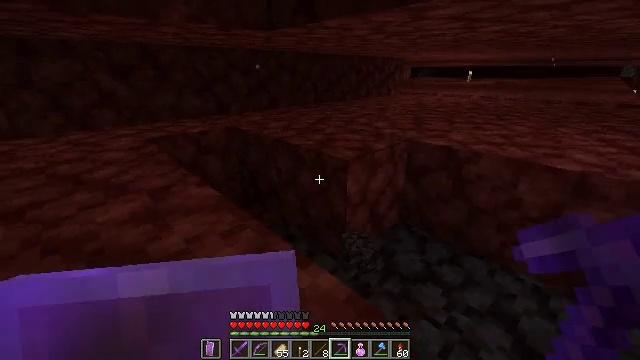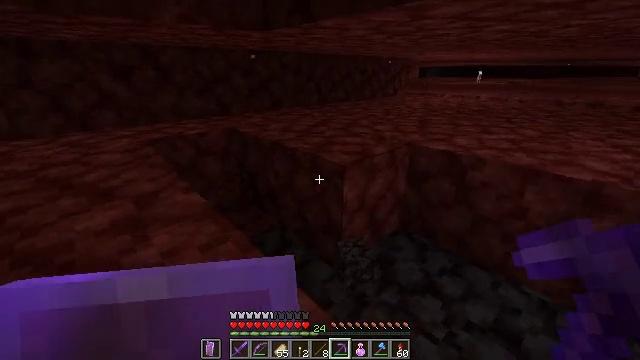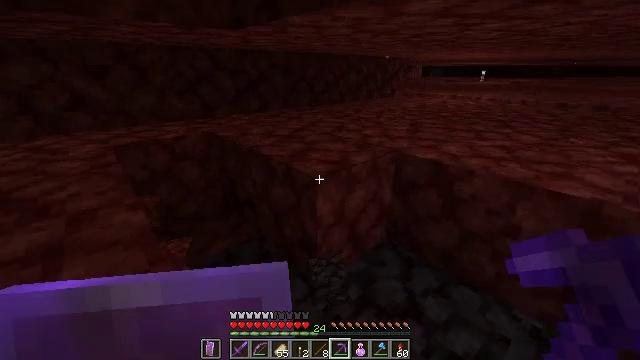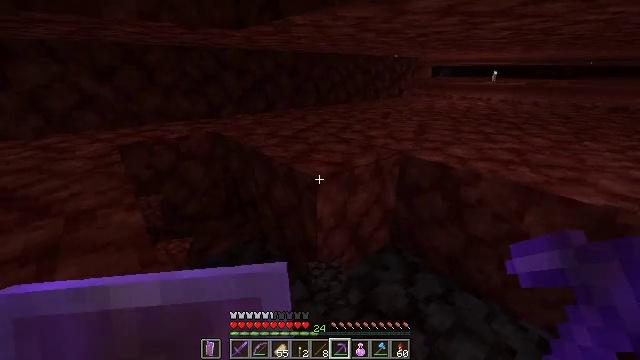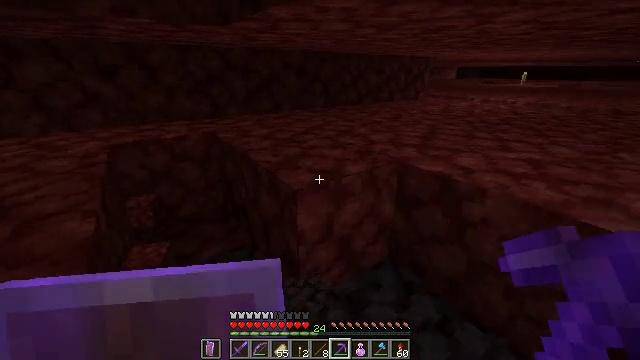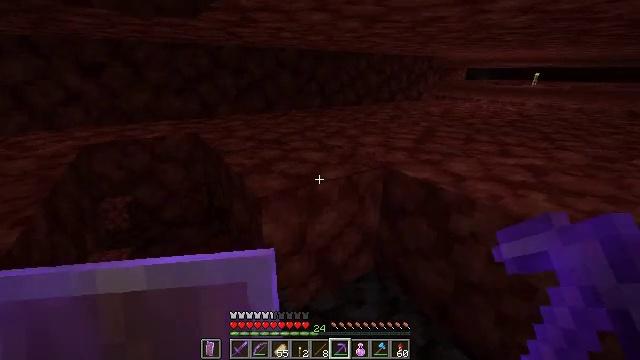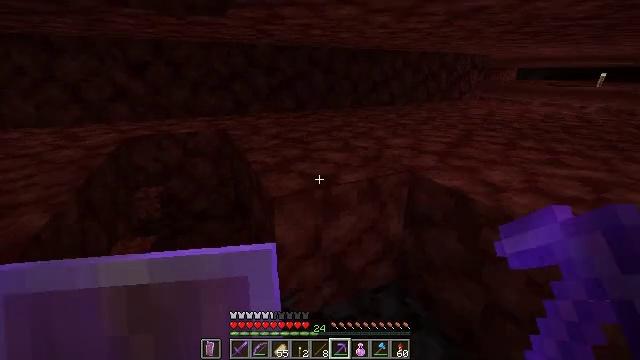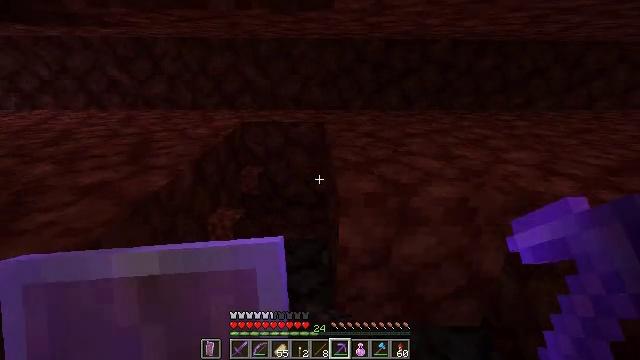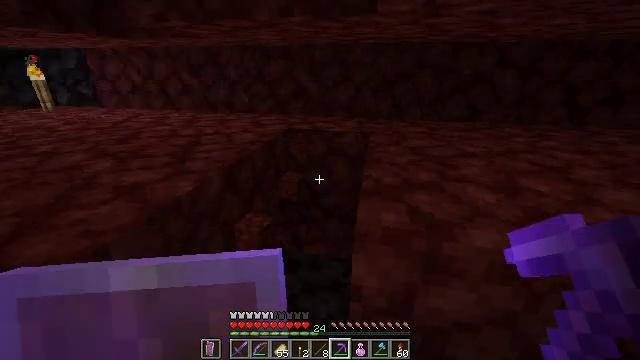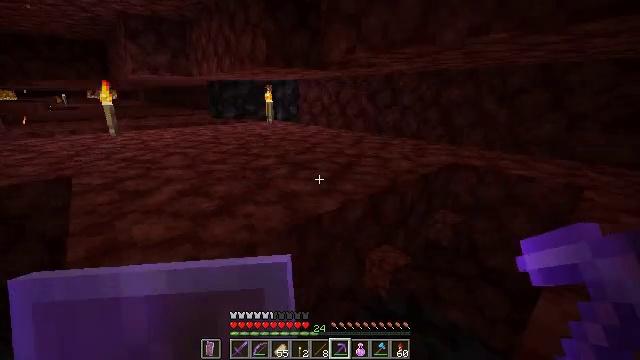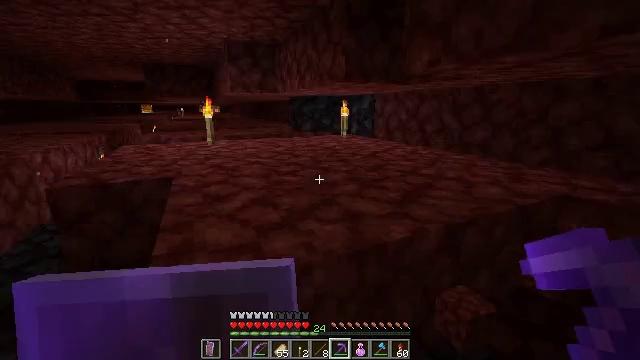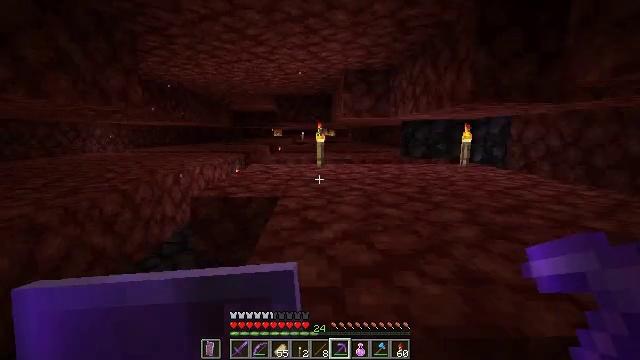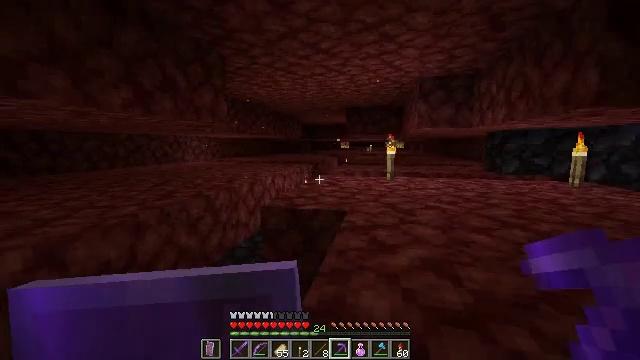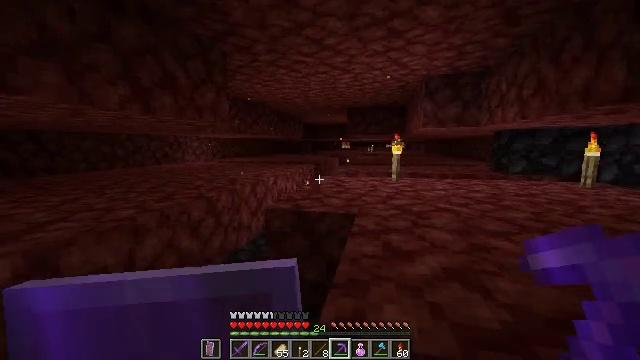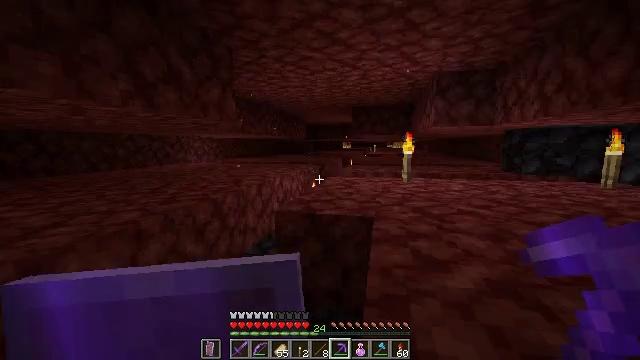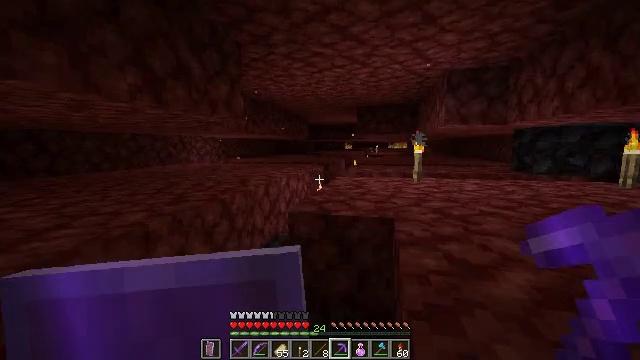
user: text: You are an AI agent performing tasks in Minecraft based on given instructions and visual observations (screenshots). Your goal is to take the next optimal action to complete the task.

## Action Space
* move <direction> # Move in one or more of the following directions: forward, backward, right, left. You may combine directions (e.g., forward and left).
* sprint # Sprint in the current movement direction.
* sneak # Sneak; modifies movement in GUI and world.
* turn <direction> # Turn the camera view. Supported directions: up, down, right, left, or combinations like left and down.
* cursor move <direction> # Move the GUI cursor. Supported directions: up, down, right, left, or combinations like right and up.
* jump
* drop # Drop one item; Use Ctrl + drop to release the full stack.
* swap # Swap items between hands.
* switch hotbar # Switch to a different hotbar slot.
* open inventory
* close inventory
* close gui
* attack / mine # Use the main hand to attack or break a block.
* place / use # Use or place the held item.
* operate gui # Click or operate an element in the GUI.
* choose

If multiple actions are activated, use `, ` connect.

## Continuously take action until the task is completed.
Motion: motion action
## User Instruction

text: Gather blackstone for crafting.
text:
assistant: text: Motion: move forward and move right, turn left
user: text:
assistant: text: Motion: move forward and move right
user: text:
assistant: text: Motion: move forward and move right, turn left
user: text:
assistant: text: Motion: move forward and move right, turn left
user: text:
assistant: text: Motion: move forward and move right, turn left
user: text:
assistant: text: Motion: move forward and move right, turn left
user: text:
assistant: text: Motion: move forward and move right, turn left
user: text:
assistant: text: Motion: move forward, turn left
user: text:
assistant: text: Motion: move forward, turn left and up
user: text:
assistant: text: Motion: move forward, turn left and up
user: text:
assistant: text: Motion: move forward, turn left and up
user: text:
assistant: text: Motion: move forward and move left, turn left and up
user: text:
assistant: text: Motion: move forward and move left
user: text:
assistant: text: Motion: move forward and move left
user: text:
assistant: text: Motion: move forward and move left
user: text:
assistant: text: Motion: move forward and move left
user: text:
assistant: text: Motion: move forward and move left
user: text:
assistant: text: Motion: move forward and move left
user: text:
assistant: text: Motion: move forward and move left
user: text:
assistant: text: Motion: move forward and move left
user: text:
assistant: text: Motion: move forward
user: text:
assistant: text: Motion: move forward
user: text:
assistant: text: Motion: move forward
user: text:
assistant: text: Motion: move forward
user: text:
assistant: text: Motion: move forward
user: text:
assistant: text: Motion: move forward
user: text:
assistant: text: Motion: move forward
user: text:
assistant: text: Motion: move forward
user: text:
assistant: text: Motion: move forward, turn right
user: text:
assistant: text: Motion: move forward, turn right and down